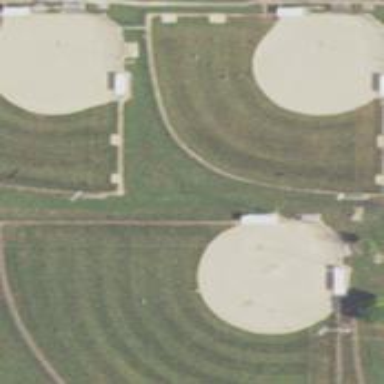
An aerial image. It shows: Softball pitch for leisure land activities.